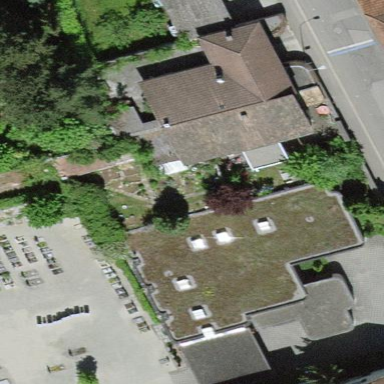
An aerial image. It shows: Public mortuary building.